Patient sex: M
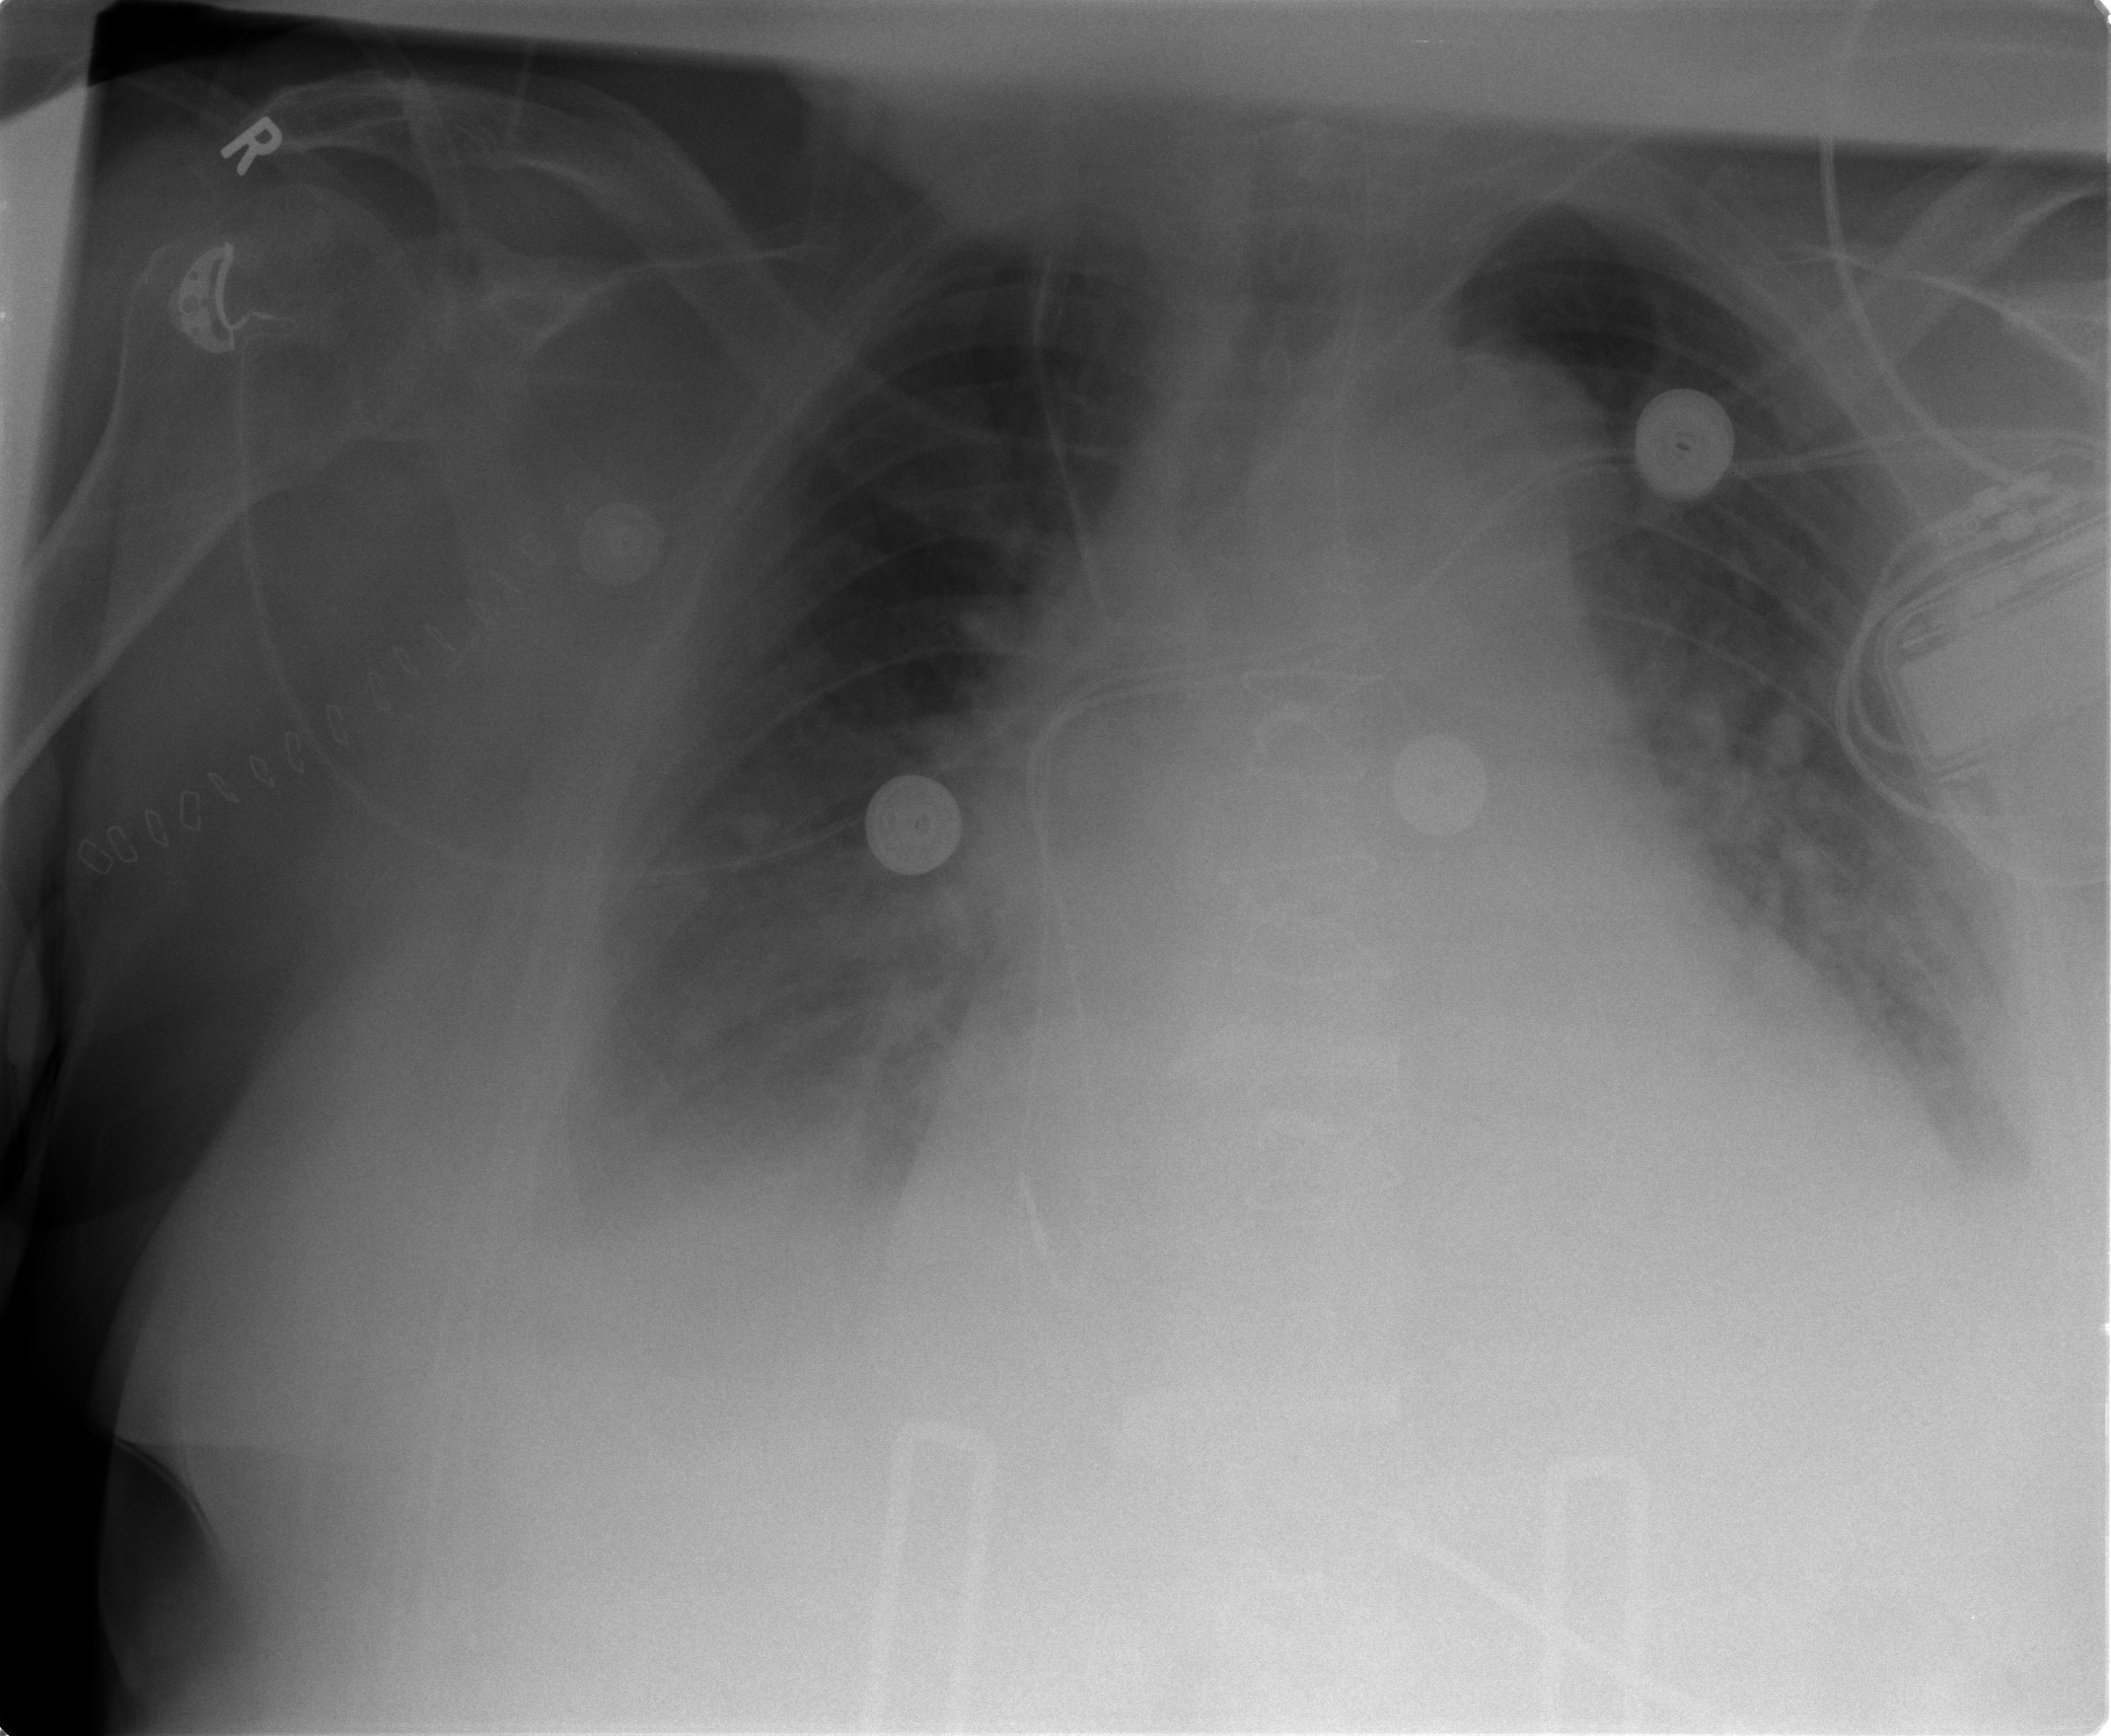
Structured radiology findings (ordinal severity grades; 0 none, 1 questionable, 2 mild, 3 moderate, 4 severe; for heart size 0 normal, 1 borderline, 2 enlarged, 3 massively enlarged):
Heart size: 2
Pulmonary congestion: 3
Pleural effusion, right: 2
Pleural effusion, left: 2
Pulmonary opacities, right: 1
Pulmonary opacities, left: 1
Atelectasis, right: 2
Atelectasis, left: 2